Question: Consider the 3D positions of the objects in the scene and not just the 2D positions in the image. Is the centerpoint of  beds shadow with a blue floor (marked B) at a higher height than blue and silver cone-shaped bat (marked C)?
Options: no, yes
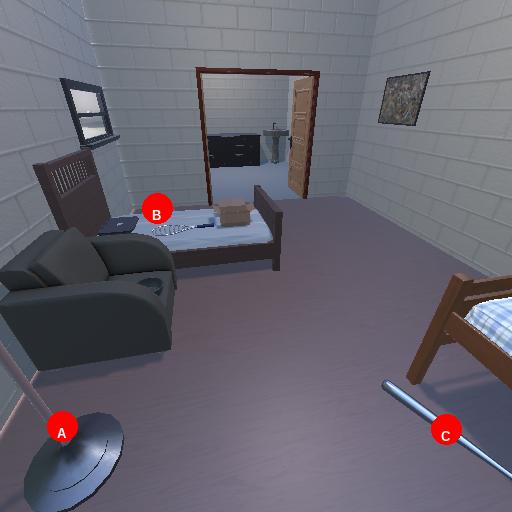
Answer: no